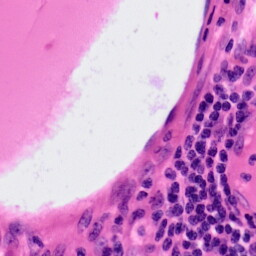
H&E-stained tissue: Colon